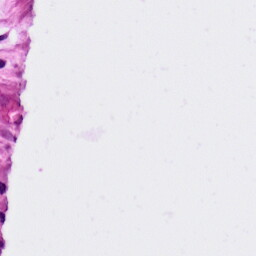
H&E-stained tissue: Ovarian